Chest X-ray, AP view. Patient: 60 years old, sex M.
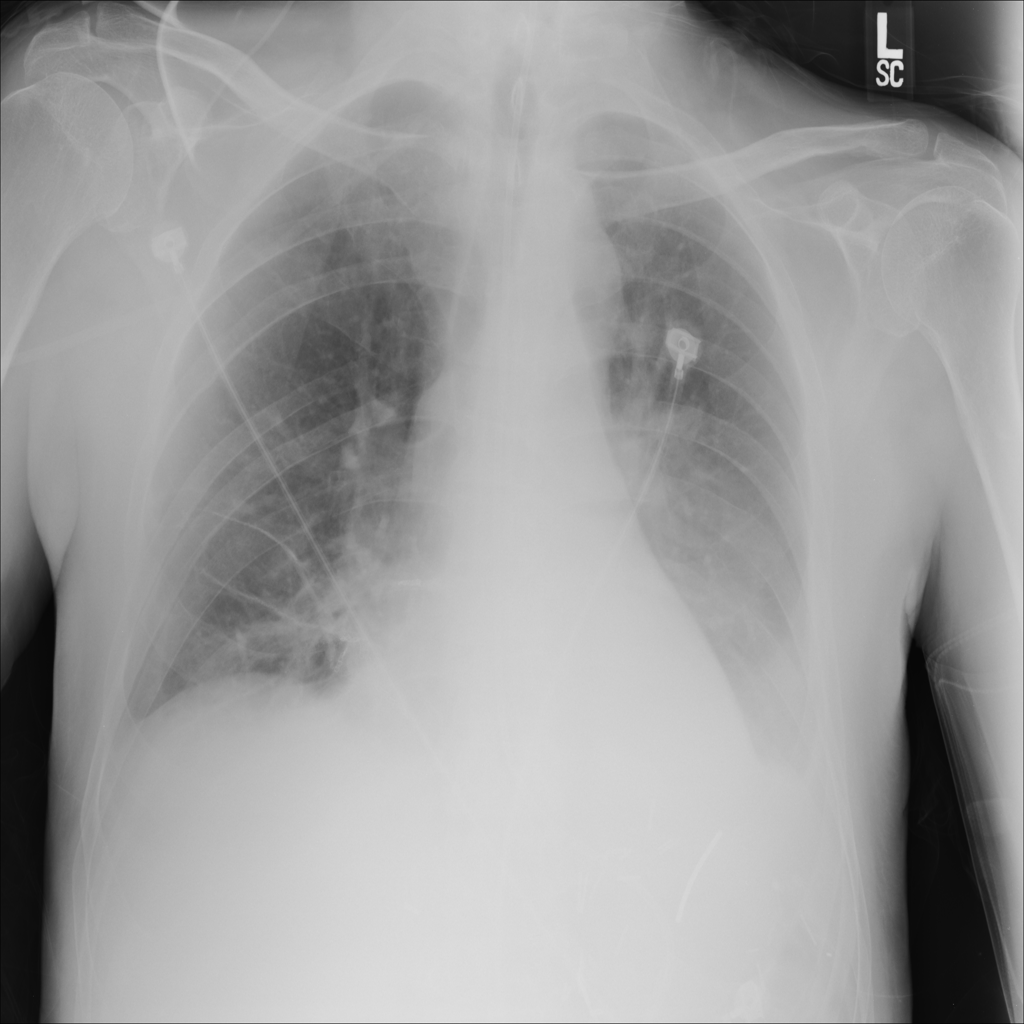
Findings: Consolidation, Infiltration